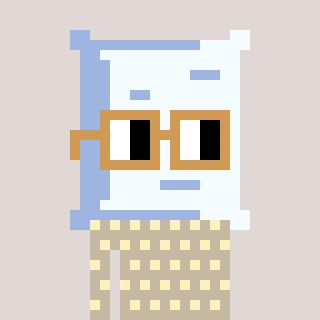
a pixel art character with square brown glasses, a pillow-shaped head and a bege-colored body on a warm background